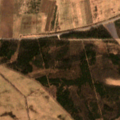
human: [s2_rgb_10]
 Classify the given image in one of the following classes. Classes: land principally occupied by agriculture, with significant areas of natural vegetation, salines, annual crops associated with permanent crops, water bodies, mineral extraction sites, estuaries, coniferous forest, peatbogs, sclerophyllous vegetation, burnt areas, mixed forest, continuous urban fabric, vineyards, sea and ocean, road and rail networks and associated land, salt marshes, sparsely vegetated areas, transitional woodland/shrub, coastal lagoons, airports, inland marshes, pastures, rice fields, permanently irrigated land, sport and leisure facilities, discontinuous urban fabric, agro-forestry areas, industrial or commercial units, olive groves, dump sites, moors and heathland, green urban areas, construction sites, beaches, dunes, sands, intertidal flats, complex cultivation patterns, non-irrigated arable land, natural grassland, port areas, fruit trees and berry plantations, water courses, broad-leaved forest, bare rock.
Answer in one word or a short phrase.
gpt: non-irrigated arable land, complex cultivation patterns, land principally occupied by agriculture, with significant areas of natural vegetation, broad-leaved forest, mixed forest, transitional woodland/shrub